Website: apple
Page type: account-selection
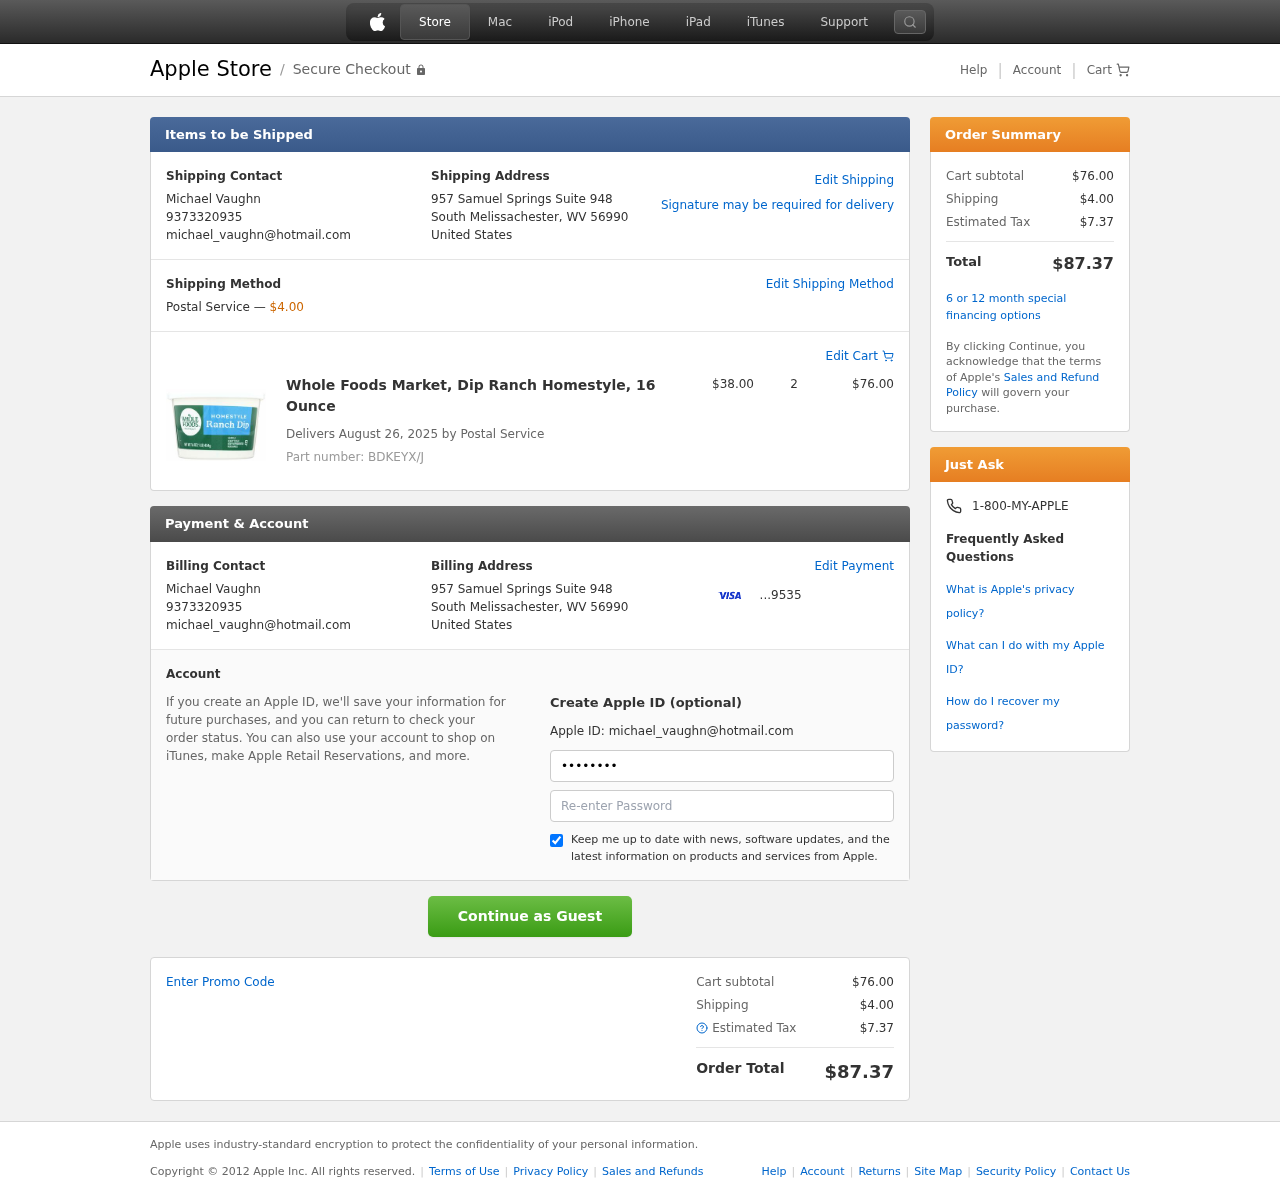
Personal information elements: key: PII_CARD_LAST4
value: ...9535
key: PII_CITY_STATE_ZIP
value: South Melissachester, WV 56990
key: PII_COUNTRY
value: United States
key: PII_EMAIL
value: michael_vaughn@hotmail.com
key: PII_FULLNAME
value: Michael Vaughn
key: PII_PHONE
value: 9373320935
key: PII_STREET
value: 957 Samuel Springs Suite 948
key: PII_FIRSTNAME
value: Michael
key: PII_LASTNAME
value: Vaughn
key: PII_FULLNAME2
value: Michael Vaughn
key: PII_FULLNAME3
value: Michael Vaughn
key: PII_FIRSTNAME2
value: Michael
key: PII_FIRSTNAME3
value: Michael
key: PII_LASTNAME2
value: Vaughn
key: PII_LASTNAME3
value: Vaughn
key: PII_FIRSTNAME_DERIVED
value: Michael
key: PII_LASTNAME_DERIVED
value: Vaughn
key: PII_FULLNAME_DERIVED
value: Michael Vaughn
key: PII_NAME_FULL_DERIVED
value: Michael Vaughn
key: PII_PHONE_LINE
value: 0935
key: PII_PHONE_SUFFIX
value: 0935
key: PII_PHONE2
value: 9373320935
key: PII_PHONE3
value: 9373320935
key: PII_PHONE_NUMERIC
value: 9373320935
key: PII_PHONE2_NUMERIC
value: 9373320935
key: PII_PHONE3_NUMERIC
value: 9373320935
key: PII_PHONE_DIGITS
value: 9373320935
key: PII_PHONE_LAST4
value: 0935
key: PII_EMAIL2
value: michael_vaughn@hotmail.com
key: PII_EMAIL3
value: michael_vaughn@hotmail.com
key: PII_CITY
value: South Melissachester
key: PII_STATE_ABBR
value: WV
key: PII_POSTCODE
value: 56990
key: PII_POSTCODE_FULL
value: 56990
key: PII_CITY_STATE
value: South Melissachester, WV
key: PII_POSTCODE_NUMERIC
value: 56990
Product elements: key: PRODUCT1_NAME
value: Whole Foods Market, Dip Ranch Homestyle, 16 Ounce
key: PRODUCT1_PRICE
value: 38
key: PRODUCT1_QUANTITY
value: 2
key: PRODUCT_PART_NUMBER
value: Part number: BDKEYX/J
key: PRODUCT_TOTAL
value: $76.00
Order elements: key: ORDER_SHIPPING_COST
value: $4.00
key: ORDER_DELIVERY_DATE
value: Delivers August 26, 2025 by Postal Service
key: ORDER_SUBTOTAL
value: $76.00
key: ORDER_TAX
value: $7.37
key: ORDER_TOTAL
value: $87.37